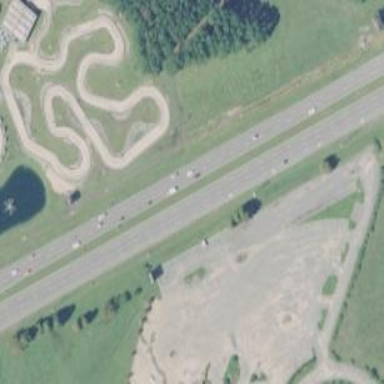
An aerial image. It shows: Raceway for motor sports.